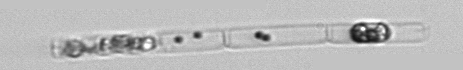
Label: Guinardia_delicatula_TAG_internal_parasite